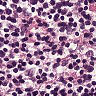
Metastatic tissue present: no